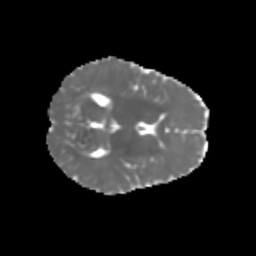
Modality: MD
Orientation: axial
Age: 7
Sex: male
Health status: healthy